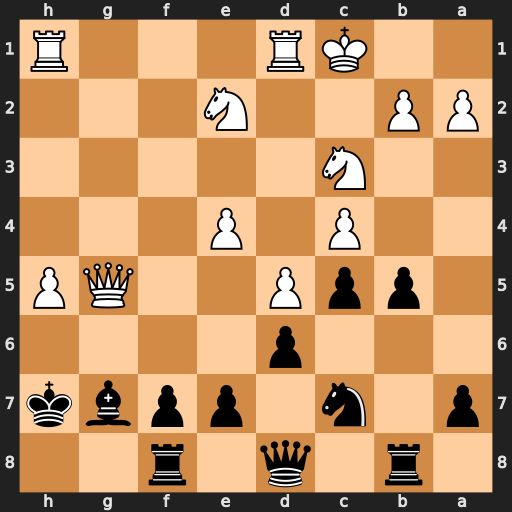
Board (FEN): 1r1q1r2/p1n1ppbk/3p4/1ppP2QP/2P1P3/2N5/PP2N3/2KR3R
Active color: b
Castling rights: -
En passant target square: -
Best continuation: Bh6 Qxh6+ Kxh6